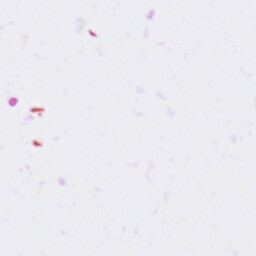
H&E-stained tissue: Pancreatic